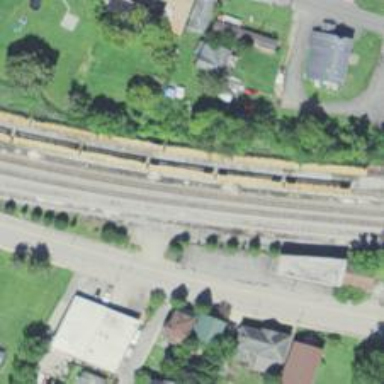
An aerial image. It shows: Railway siding with rails.